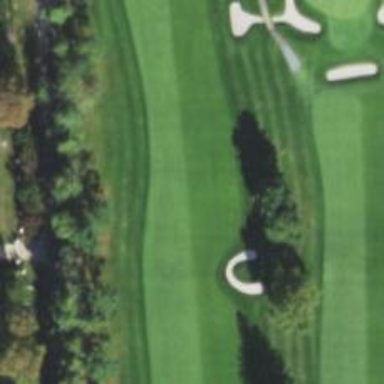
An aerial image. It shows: Golf hole.